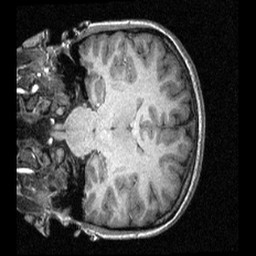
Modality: T1w
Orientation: coronal
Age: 17
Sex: female